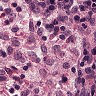
Metastatic tissue present: no